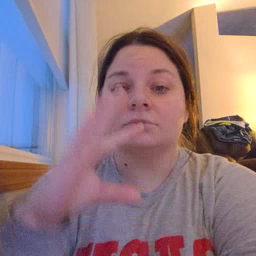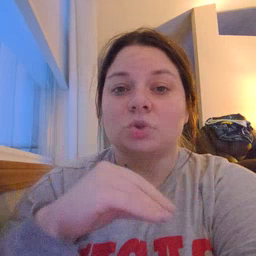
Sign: story